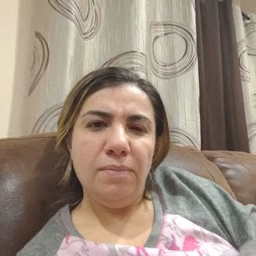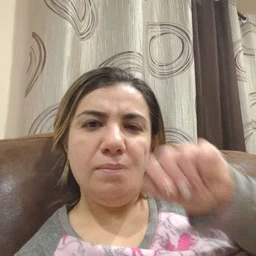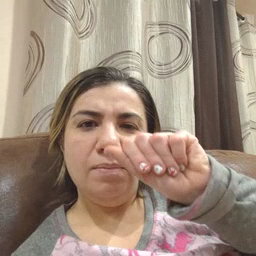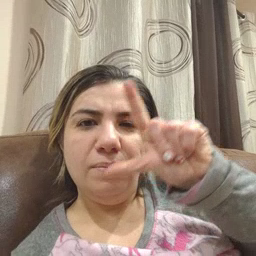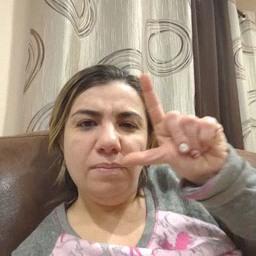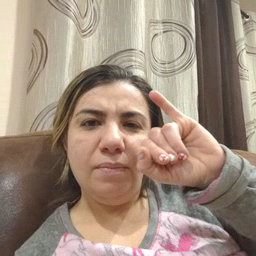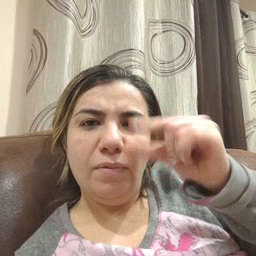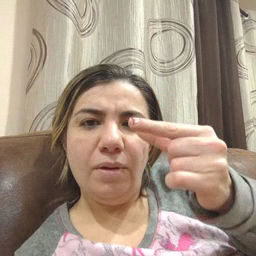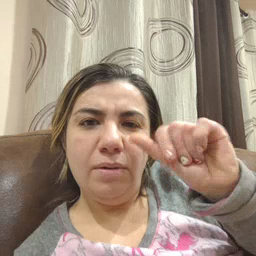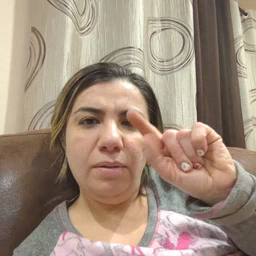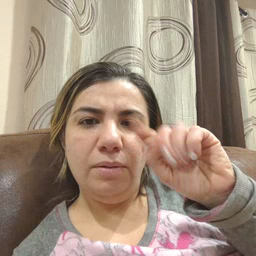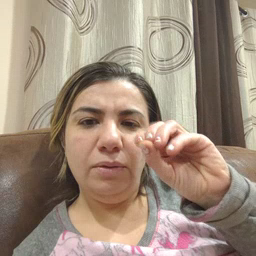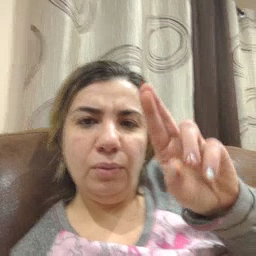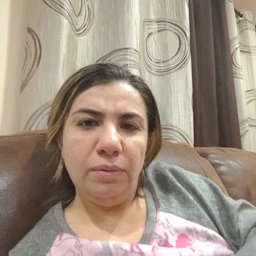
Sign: alligator